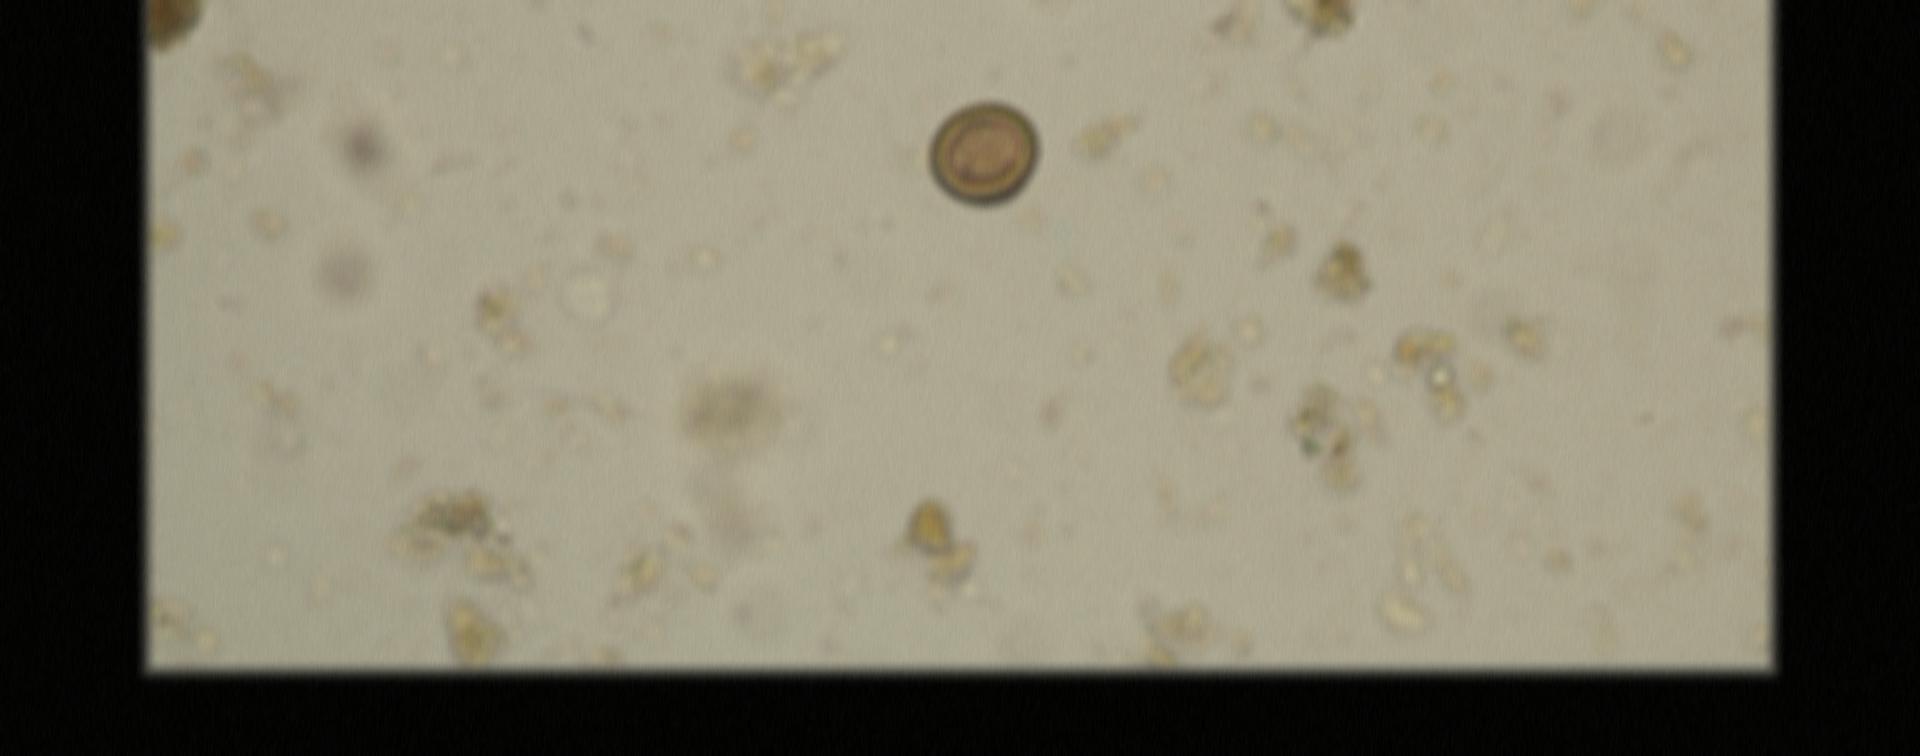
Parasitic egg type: Taenia spp. egg